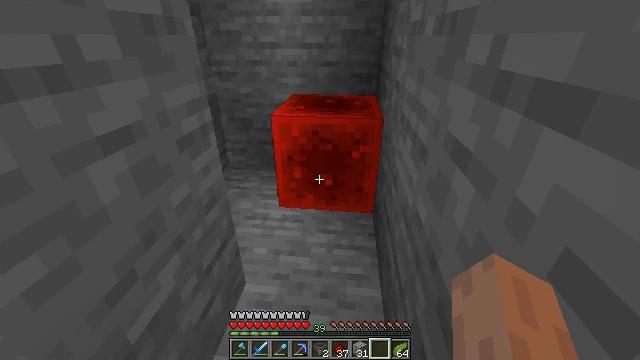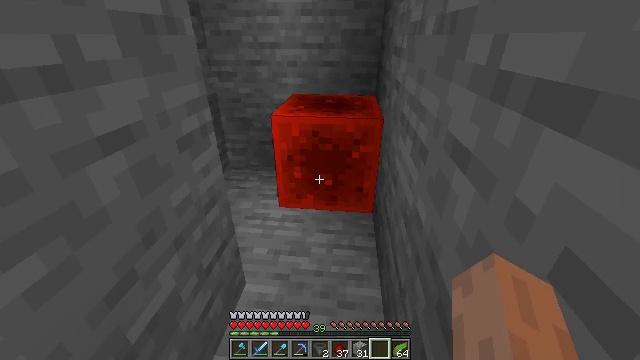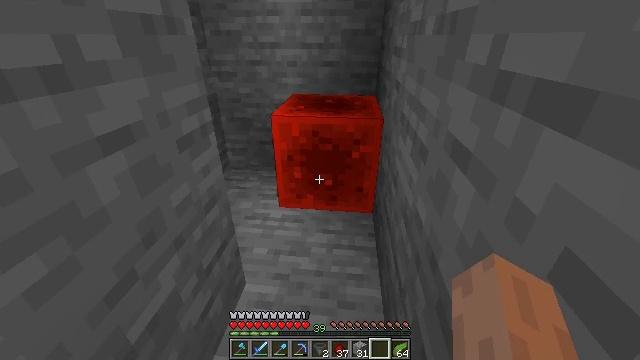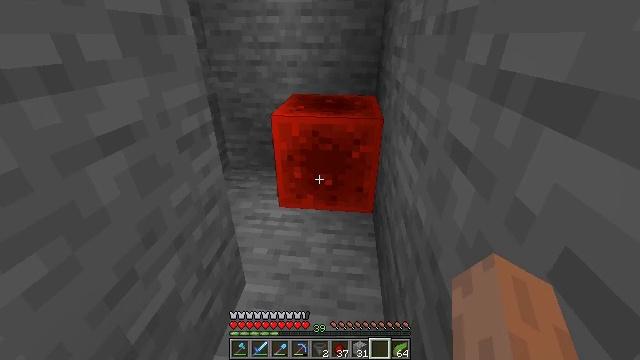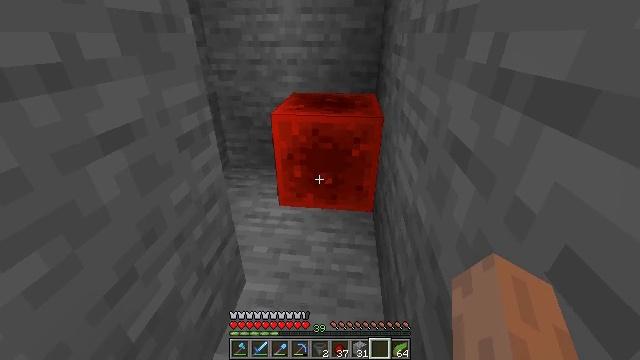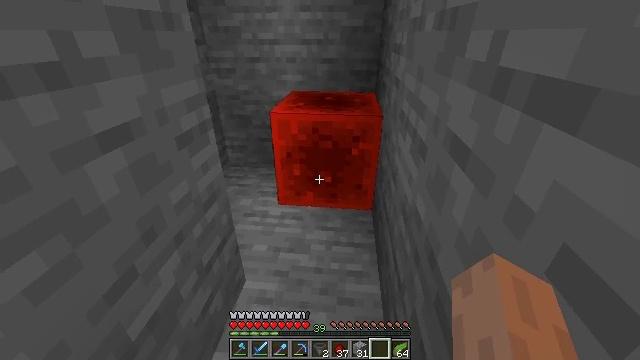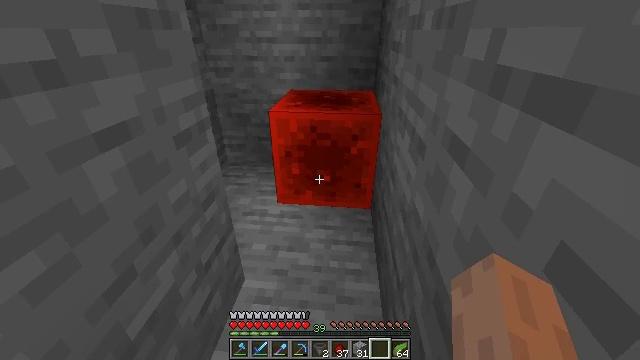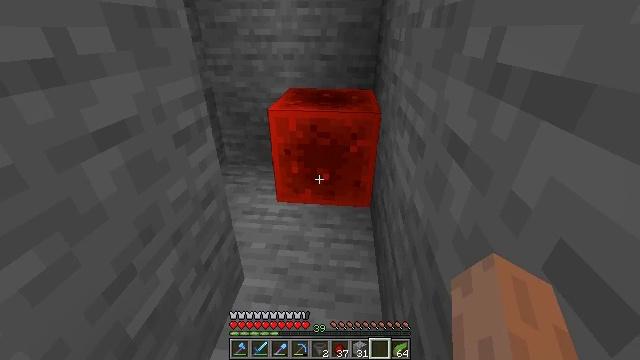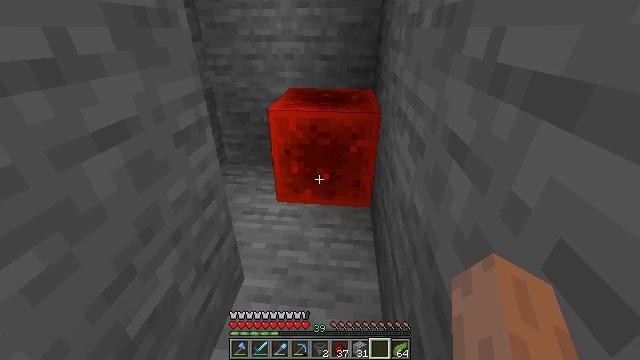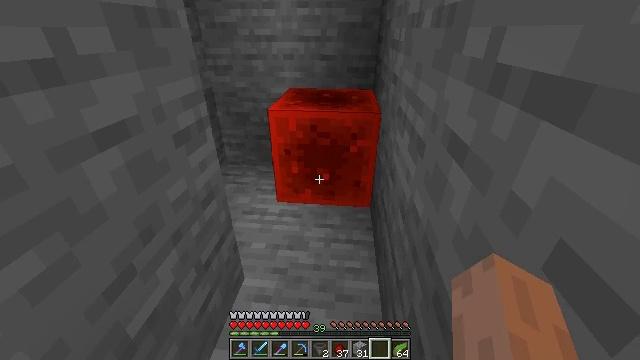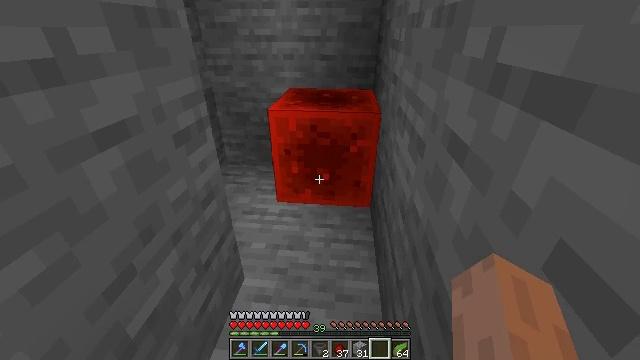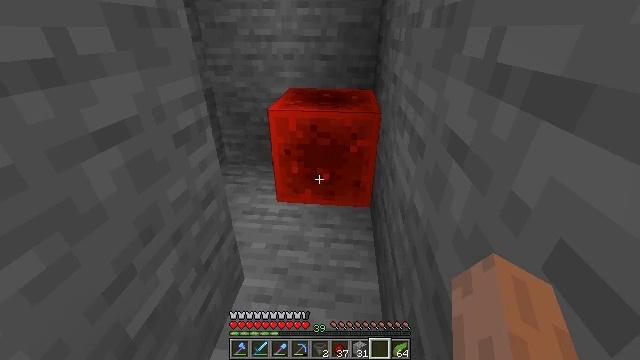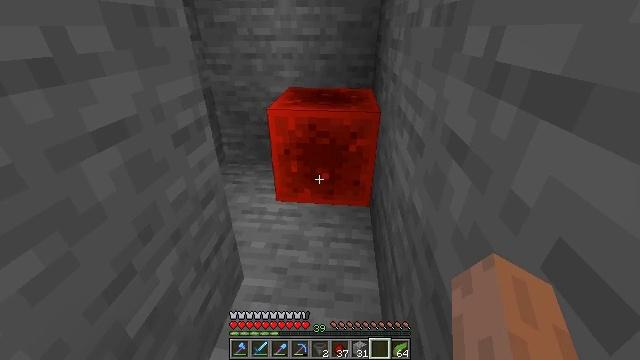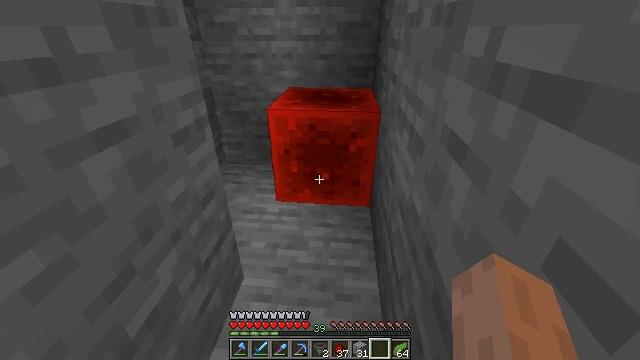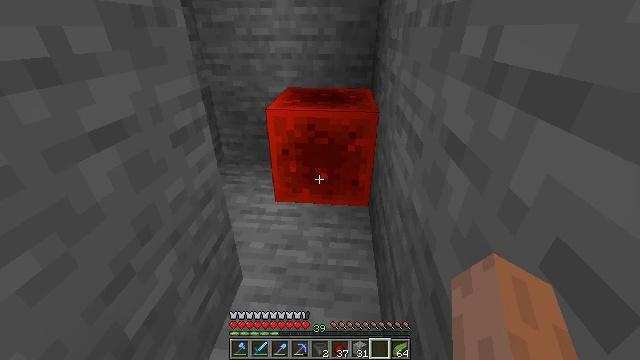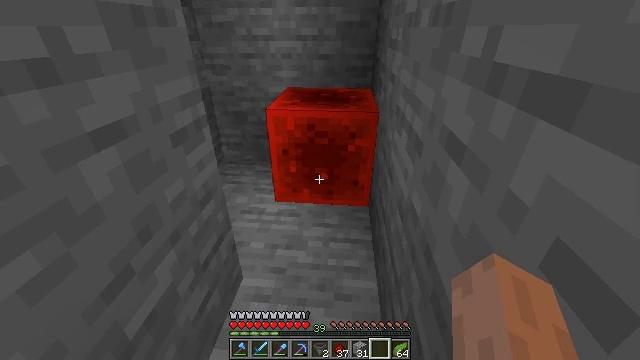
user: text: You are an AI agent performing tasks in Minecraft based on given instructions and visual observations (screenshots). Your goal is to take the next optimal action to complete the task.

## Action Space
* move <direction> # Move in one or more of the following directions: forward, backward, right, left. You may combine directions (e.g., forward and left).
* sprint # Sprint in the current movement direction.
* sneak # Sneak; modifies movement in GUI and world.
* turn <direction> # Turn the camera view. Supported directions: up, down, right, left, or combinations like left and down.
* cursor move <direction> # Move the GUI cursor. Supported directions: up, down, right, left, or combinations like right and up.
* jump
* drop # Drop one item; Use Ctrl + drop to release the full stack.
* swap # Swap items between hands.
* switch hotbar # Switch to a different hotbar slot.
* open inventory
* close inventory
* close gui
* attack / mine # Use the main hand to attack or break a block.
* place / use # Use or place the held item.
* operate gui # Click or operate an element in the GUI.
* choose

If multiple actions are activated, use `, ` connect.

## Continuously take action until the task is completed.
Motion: motion action
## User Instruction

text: Gather redstone block with a pickaxe.
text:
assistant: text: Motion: no_op
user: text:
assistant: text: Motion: no_op
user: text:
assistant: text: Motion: no_op
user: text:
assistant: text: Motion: no_op
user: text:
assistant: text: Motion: no_op
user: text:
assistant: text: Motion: no_op
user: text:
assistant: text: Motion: no_op
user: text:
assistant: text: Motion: no_op
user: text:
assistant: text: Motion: no_op
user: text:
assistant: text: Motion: no_op
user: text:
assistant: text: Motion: no_op
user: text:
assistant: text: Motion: no_op
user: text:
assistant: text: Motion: no_op
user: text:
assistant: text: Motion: no_op
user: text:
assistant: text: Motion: no_op
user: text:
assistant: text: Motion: no_op
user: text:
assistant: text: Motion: no_op
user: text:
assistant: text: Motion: no_op
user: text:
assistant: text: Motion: no_op
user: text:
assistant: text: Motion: no_op
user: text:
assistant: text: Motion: no_op
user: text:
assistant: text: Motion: no_op
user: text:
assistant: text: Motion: no_op
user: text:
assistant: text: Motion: no_op
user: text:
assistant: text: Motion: no_op
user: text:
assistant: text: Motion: no_op
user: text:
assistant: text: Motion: no_op
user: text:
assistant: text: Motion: no_op
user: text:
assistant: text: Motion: no_op
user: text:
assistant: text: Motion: no_op